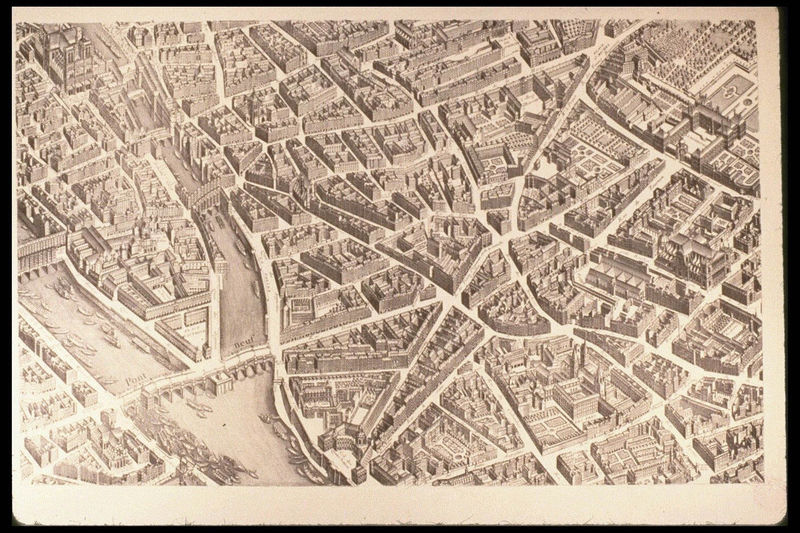
Titel: Île de la Cité / Saint-Germain
Standort: Paris
Institution: Plan Turgot
Schlagwörter: wasser, fluss, stadt, ufer, braun, frankreich, grau, paris, schwarz, skizze, strasse, zeichnung, anlage, gebäude, haus, park, schloss, alt, architektur, häuser, brücke, kirche, wege, insel, boot, boote, garten, relief, schiff, schiffe, ansicht, perspektive, vedute, mauer, allee, grafik, graphik, platz, vogelperspektive, seine, aufsicht, foto, kirchen, stadtansicht, straßen, münchen, stern, gassen, kreuzung, schwarzweiss, stich, photo, karte, mauern, mittelalter, siedlung, plan, gärten, landkarte, block, kupferstich, wohnen, brücken, flüsse, pont, kaserne, aufriss, notre dame, pont neuf, bauplan, haussmann, plab, plätze, stadtplan, luftbild, straßenzüge, großstadt, siedlungen, schleuse, häsuer, ile, ile de la cite, koblenz, luftansicht, stadtteil, viertel, blöcke, gewirr, boulevards, plaz, ile de france, blocks, aufsich, cite, de france, isle de france, isometrischer plan, pplan, site, st germain, wohnsiedlungen, ile-de-cité